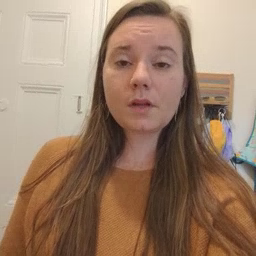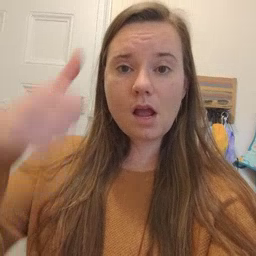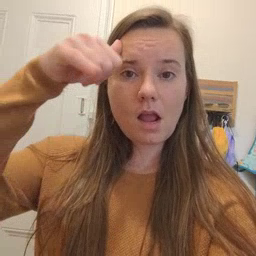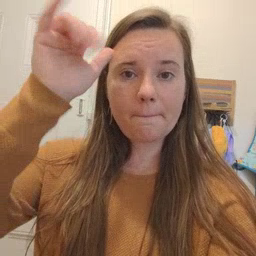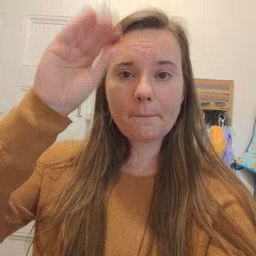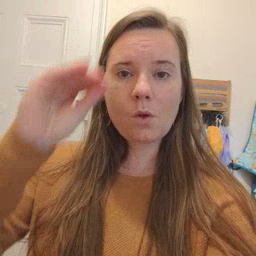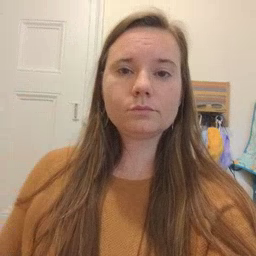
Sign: cowboy